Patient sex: M
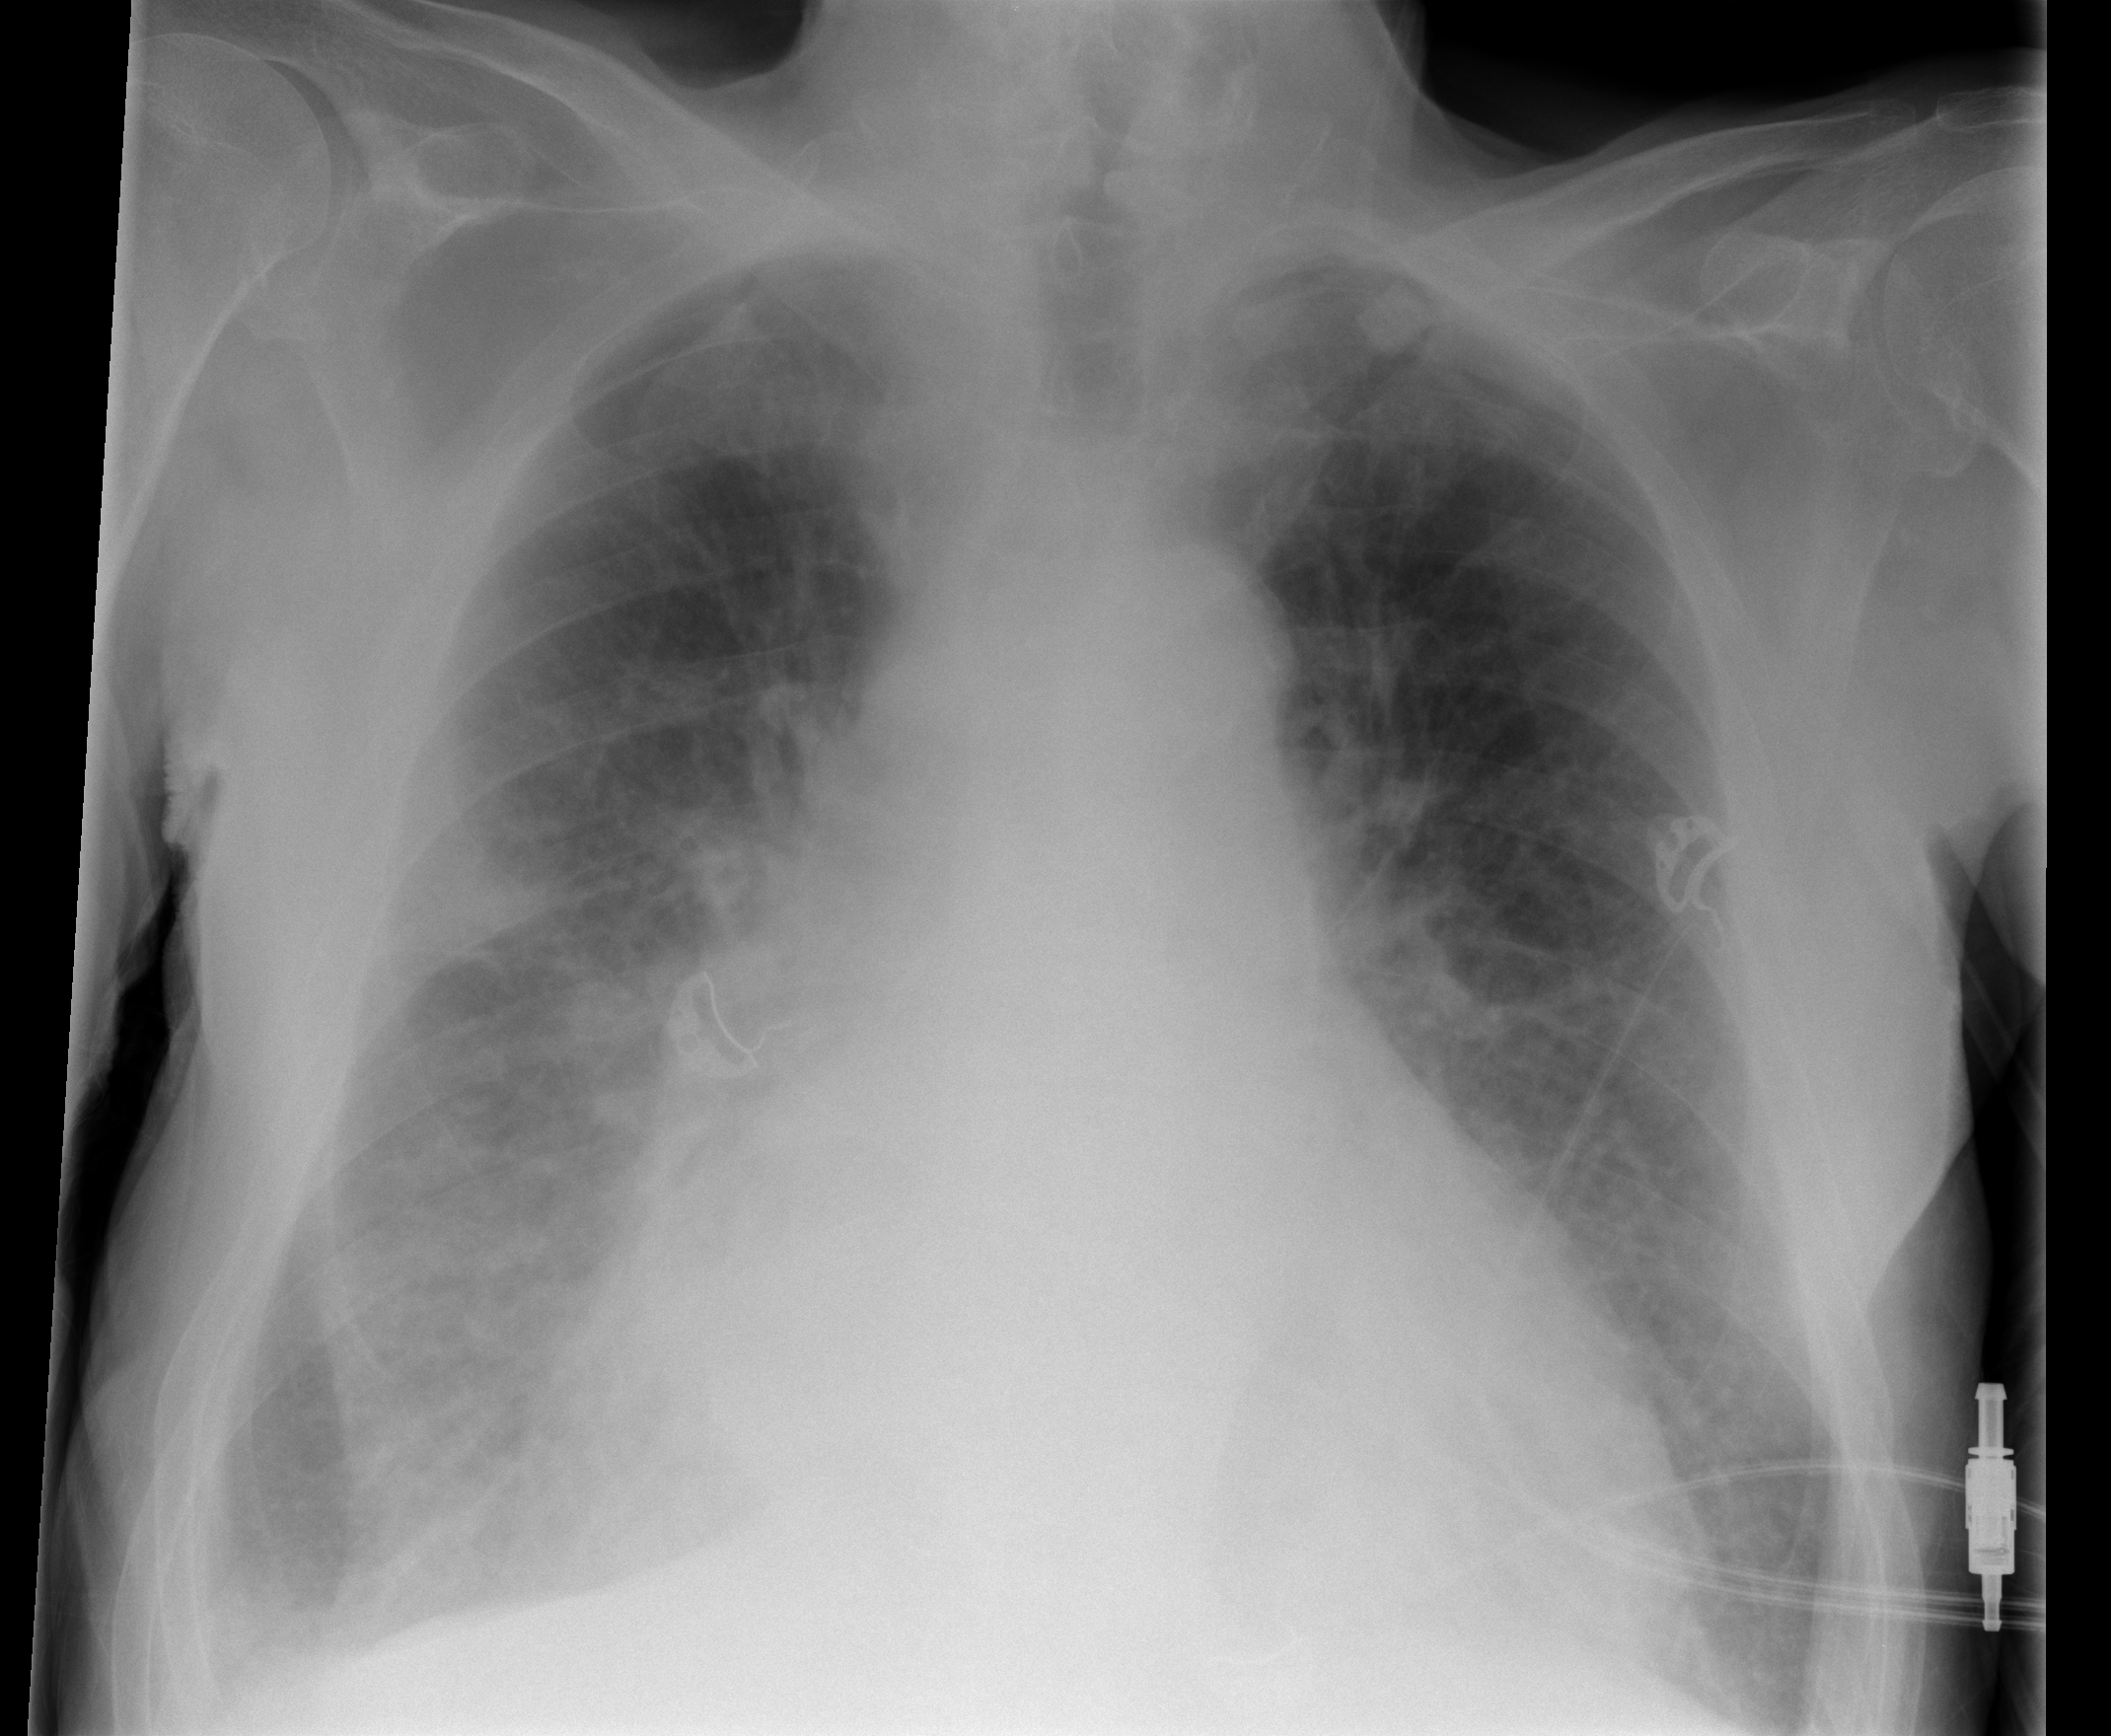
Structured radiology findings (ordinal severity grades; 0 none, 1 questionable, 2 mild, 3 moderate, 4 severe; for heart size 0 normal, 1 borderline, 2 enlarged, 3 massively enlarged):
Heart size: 2
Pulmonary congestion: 0
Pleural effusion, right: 1
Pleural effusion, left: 0
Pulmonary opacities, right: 2
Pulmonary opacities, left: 0
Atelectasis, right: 2
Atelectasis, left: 0